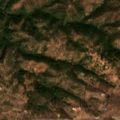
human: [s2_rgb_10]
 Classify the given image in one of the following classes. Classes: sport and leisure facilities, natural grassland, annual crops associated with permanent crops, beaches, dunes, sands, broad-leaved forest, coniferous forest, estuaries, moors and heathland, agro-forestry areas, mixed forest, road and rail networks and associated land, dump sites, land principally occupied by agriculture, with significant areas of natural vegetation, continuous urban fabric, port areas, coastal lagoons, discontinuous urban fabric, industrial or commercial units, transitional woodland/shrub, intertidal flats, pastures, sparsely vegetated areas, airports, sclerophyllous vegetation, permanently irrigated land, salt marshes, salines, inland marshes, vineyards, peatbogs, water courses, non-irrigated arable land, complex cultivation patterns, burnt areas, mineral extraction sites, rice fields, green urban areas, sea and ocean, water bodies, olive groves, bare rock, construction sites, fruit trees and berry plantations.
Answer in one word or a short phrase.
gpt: agro-forestry areas, broad-leaved forest